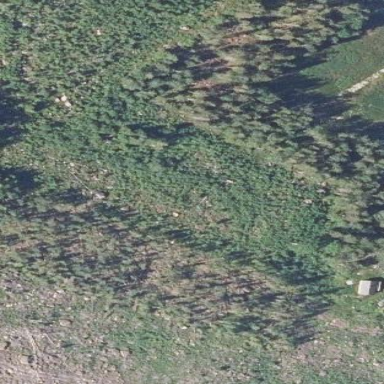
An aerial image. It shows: Clearcut area used for logging with scrub vegetation.